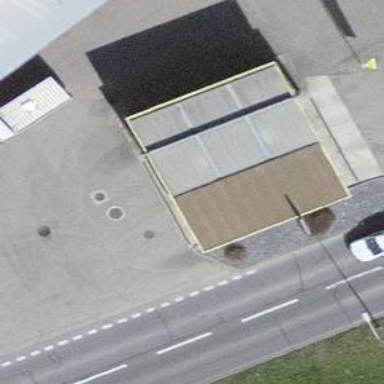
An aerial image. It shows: Fuel station.